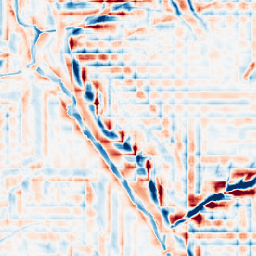
Category: wavelet
Decomposition family: wavelet_dwt
Decomposition parameters: wavelet: db2
level: 4
Upsampling method: quadratic
Upsampling parameters: scale: 2
Upsampling scale: 2